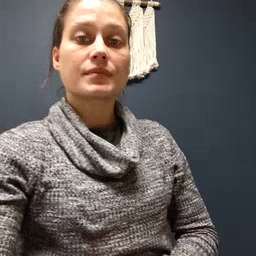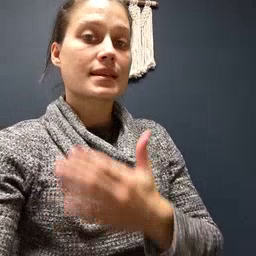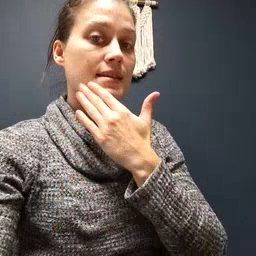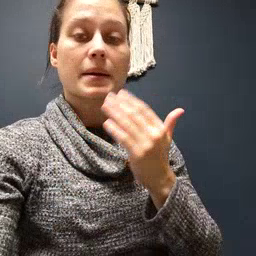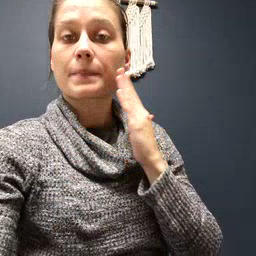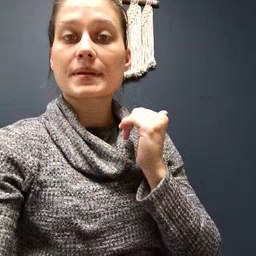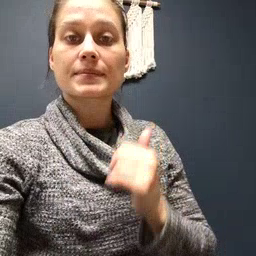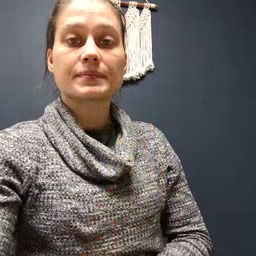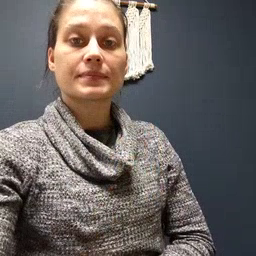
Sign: napkin